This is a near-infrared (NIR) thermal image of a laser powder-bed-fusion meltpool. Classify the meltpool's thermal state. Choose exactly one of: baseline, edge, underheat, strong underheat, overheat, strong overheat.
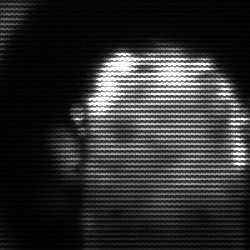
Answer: baseline